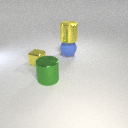
large blue rubber sphere behind large green metal cylinder